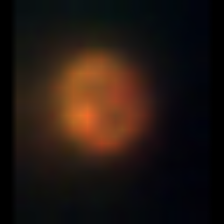
Taxon: NanoPlankton
Group: Other